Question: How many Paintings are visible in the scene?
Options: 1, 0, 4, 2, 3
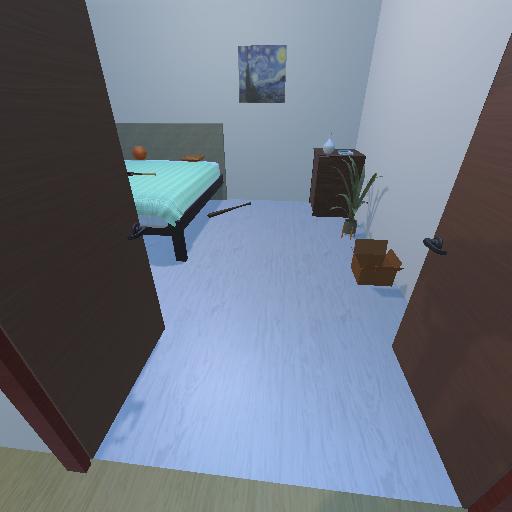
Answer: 1